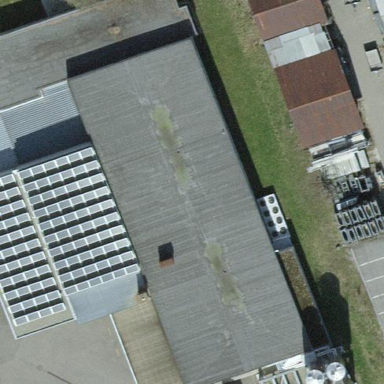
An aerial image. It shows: Production hall.